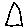
Label: triangle